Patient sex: M
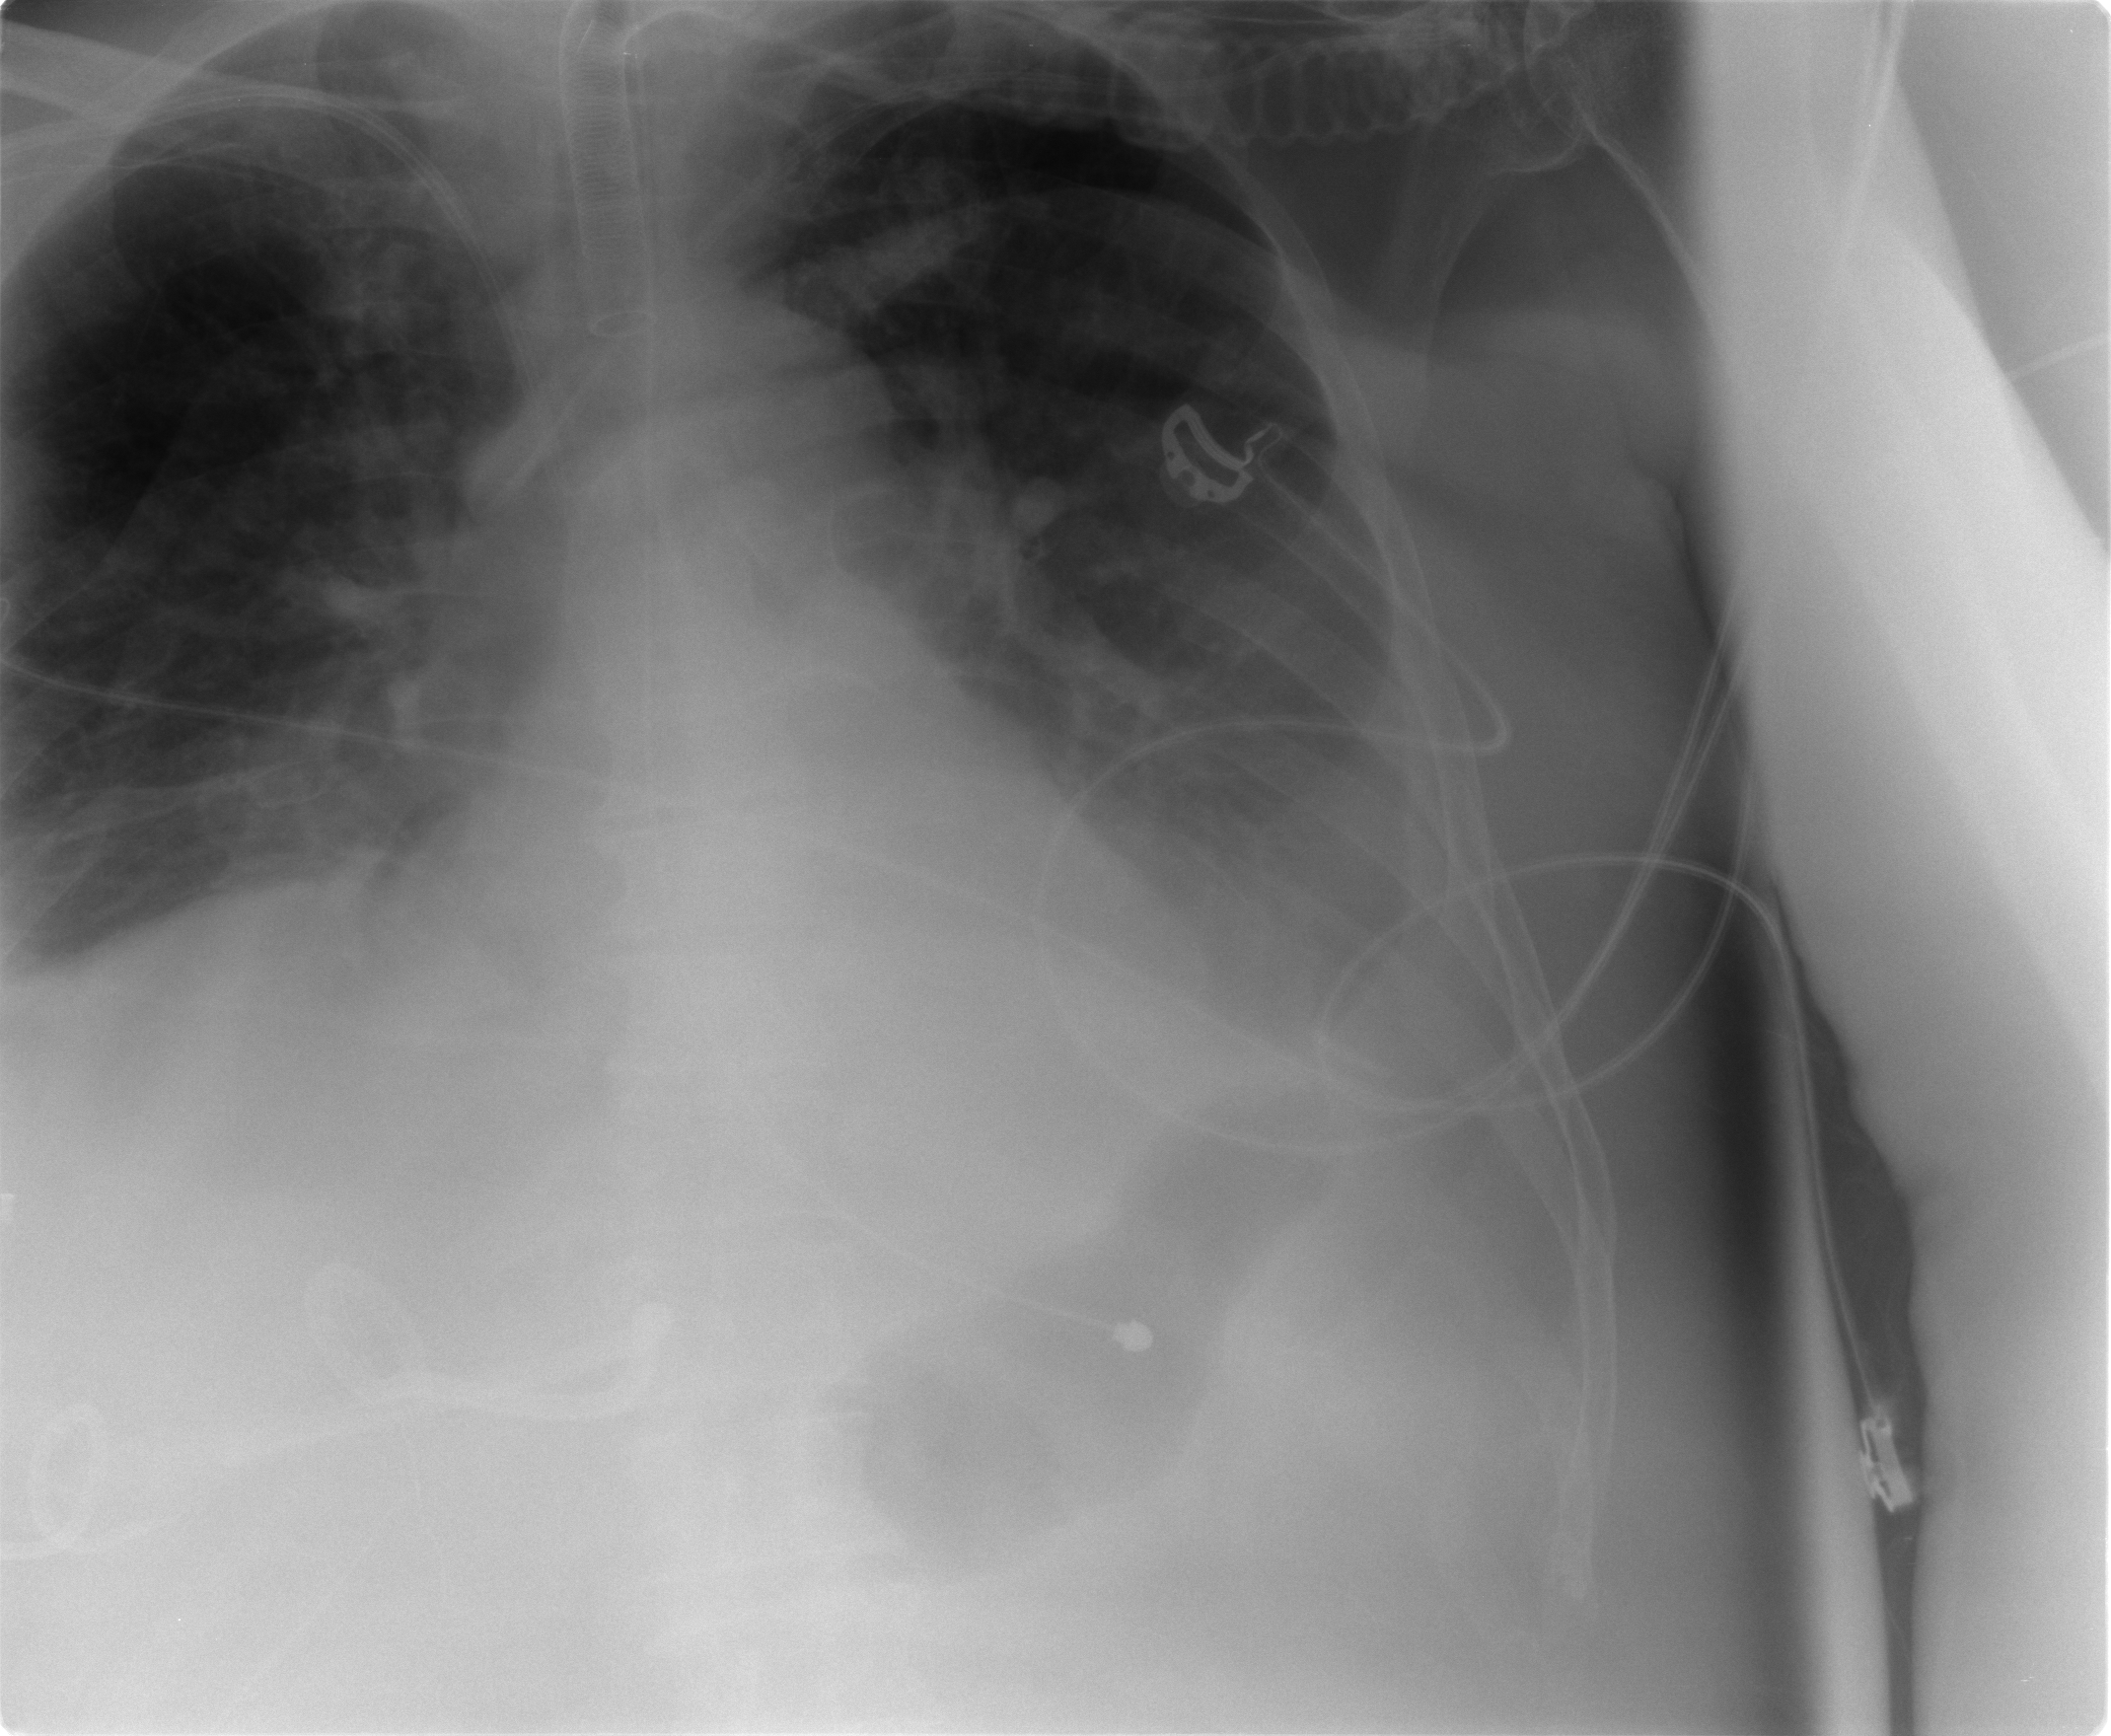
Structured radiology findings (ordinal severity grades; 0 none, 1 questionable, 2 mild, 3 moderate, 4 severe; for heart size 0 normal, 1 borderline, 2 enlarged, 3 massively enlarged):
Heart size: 2
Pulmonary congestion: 0
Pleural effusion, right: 0
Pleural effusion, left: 2
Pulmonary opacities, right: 1
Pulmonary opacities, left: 1
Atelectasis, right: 2
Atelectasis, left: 2